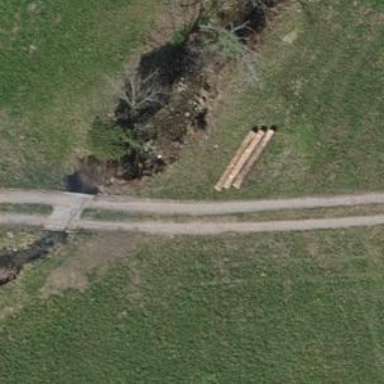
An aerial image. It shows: Culvert tunnel.